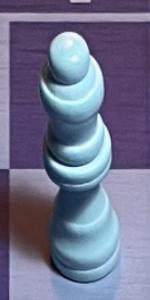
Label: Queen_White